Field crop: maize
Growth stage: 2
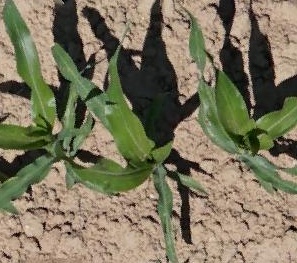
Species: maize